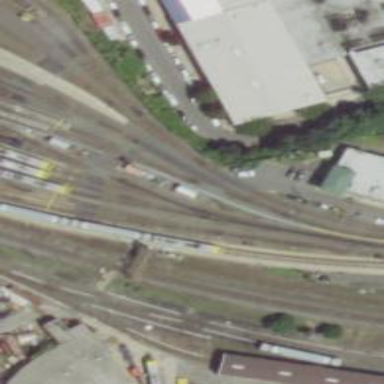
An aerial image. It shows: Railway yard.